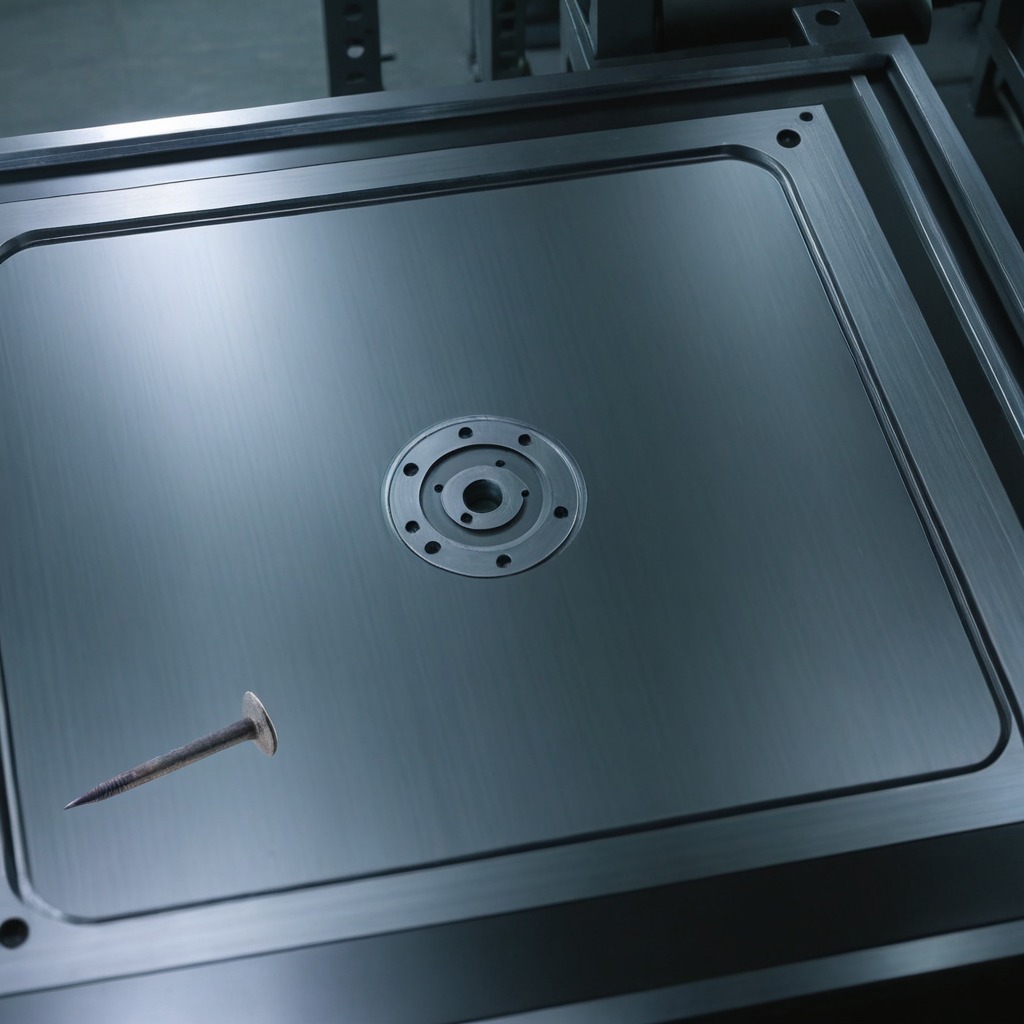
A nail is lying on a metal table in a machine shop under fluorescent lights.